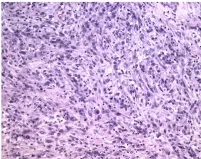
Pathological examination showing pleomorphic rhabdomyosarcoma. (A) Hematoxylin and eosin staining. Spindle-shaped cells arranged in a fascicular pattern were present.
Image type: pathology (h&e)